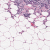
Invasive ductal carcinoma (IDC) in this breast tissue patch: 1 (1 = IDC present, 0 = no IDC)